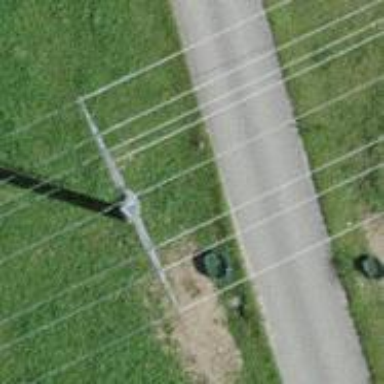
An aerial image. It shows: Power line is depicted.